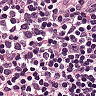
Metastatic tissue present: no